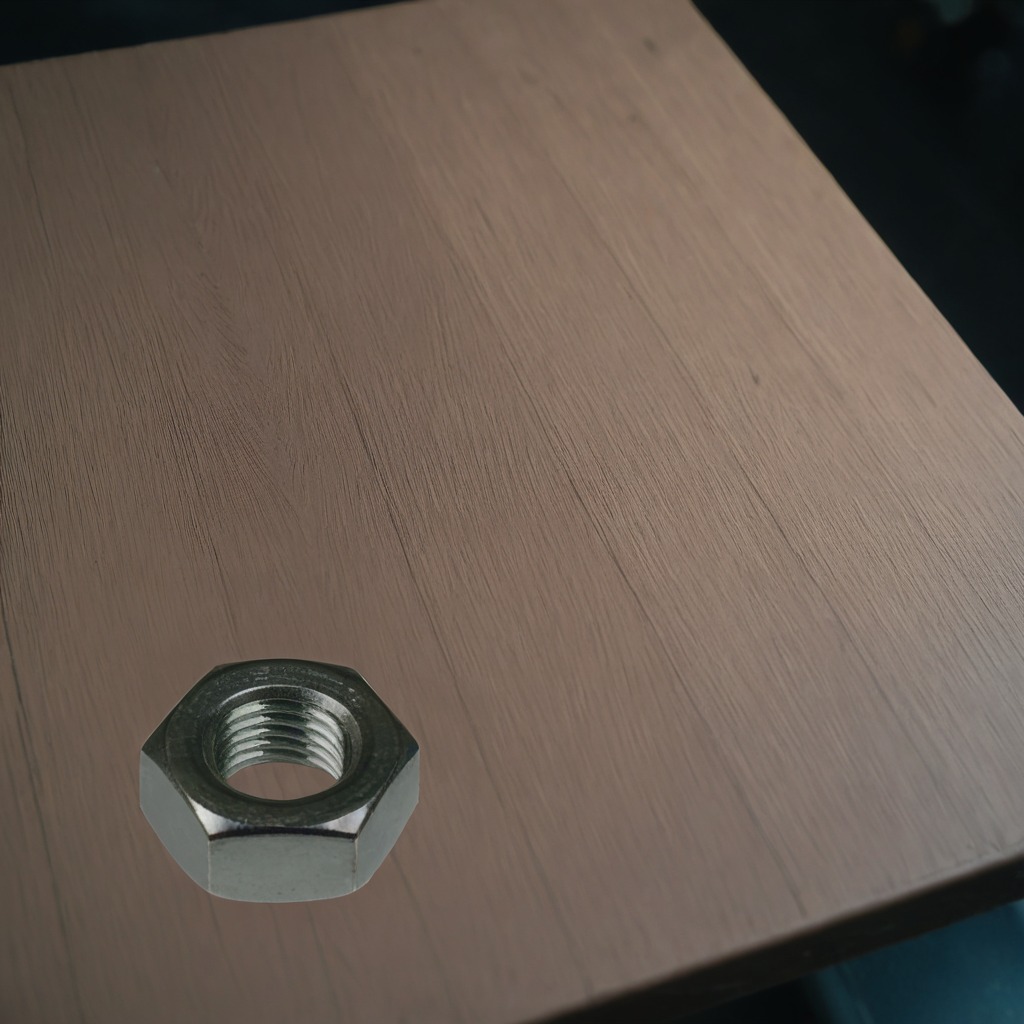
A metal nut lies on the old table in a small garage at twilight.